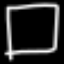
Label: square